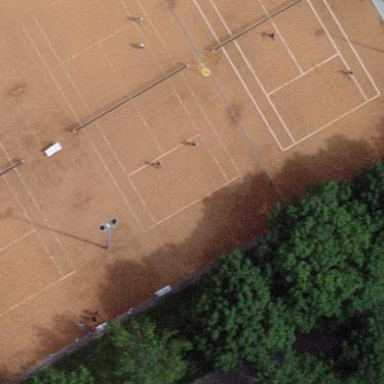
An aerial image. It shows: Tennis court in leisure pitch.